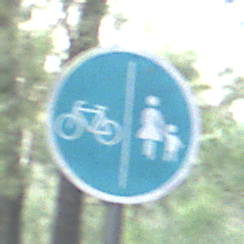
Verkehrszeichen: GetrennterRadUndGehwegRadwegLinks
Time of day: SunriseSunset
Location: Outdoor (Nature)
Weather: NotSpecified
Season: Autumn
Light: Natural